Question: I try to make an articles app.

based on angular and ionic but the problem I face is the programming structure for for the serializer nested data.
My backend uses django-rest-framework
*I successfully perform "CRUD" operations with basic data I.e. only with author data or article data *
All I want the best practice of behavior subject for the nested data of authors and articles
Question.) Make an Behaviorsubject for one URLs
Which Uses and returns both
?
Below image shows authors array data of second model as nested
(Thanks in advance)
[1]:
Code of my
'''
extractArticles(data : AuthorsInterface[]){
/*
* Extracting then Returns
* [] of Articles Data
* from Parent Data
*/
let localArray = []
if (data.length > 0){
for( let x in data ){
if ( data[x].articles.length > 0 ){
for( let y in data[x].articles){
localArray.push(data[x].articles[y])
}
}
}
return this.articlesInterface.concat(localArray)
}
'''
}
'''
getParents() {
/*
* Calling REST-API
* Extract Authors & Articles
* from the parent Data
* & cached them
*/
return this.http.get<AuthorsInterface[]>(this.AUTHOR_URL)
.pipe(
map(mapData=>{
**here comes the combined data of articles and authors **
*as shown in image*
this.articlesBehavior.next(
this.extractArticles(mapData)
)
}
)
)
'''
*Right now i just split the data after recieving from backend
(by extracting the article's data from author's dictionary)
and store it separetely
*articlesInterface for holding all the article
I made two BehaviorSubject
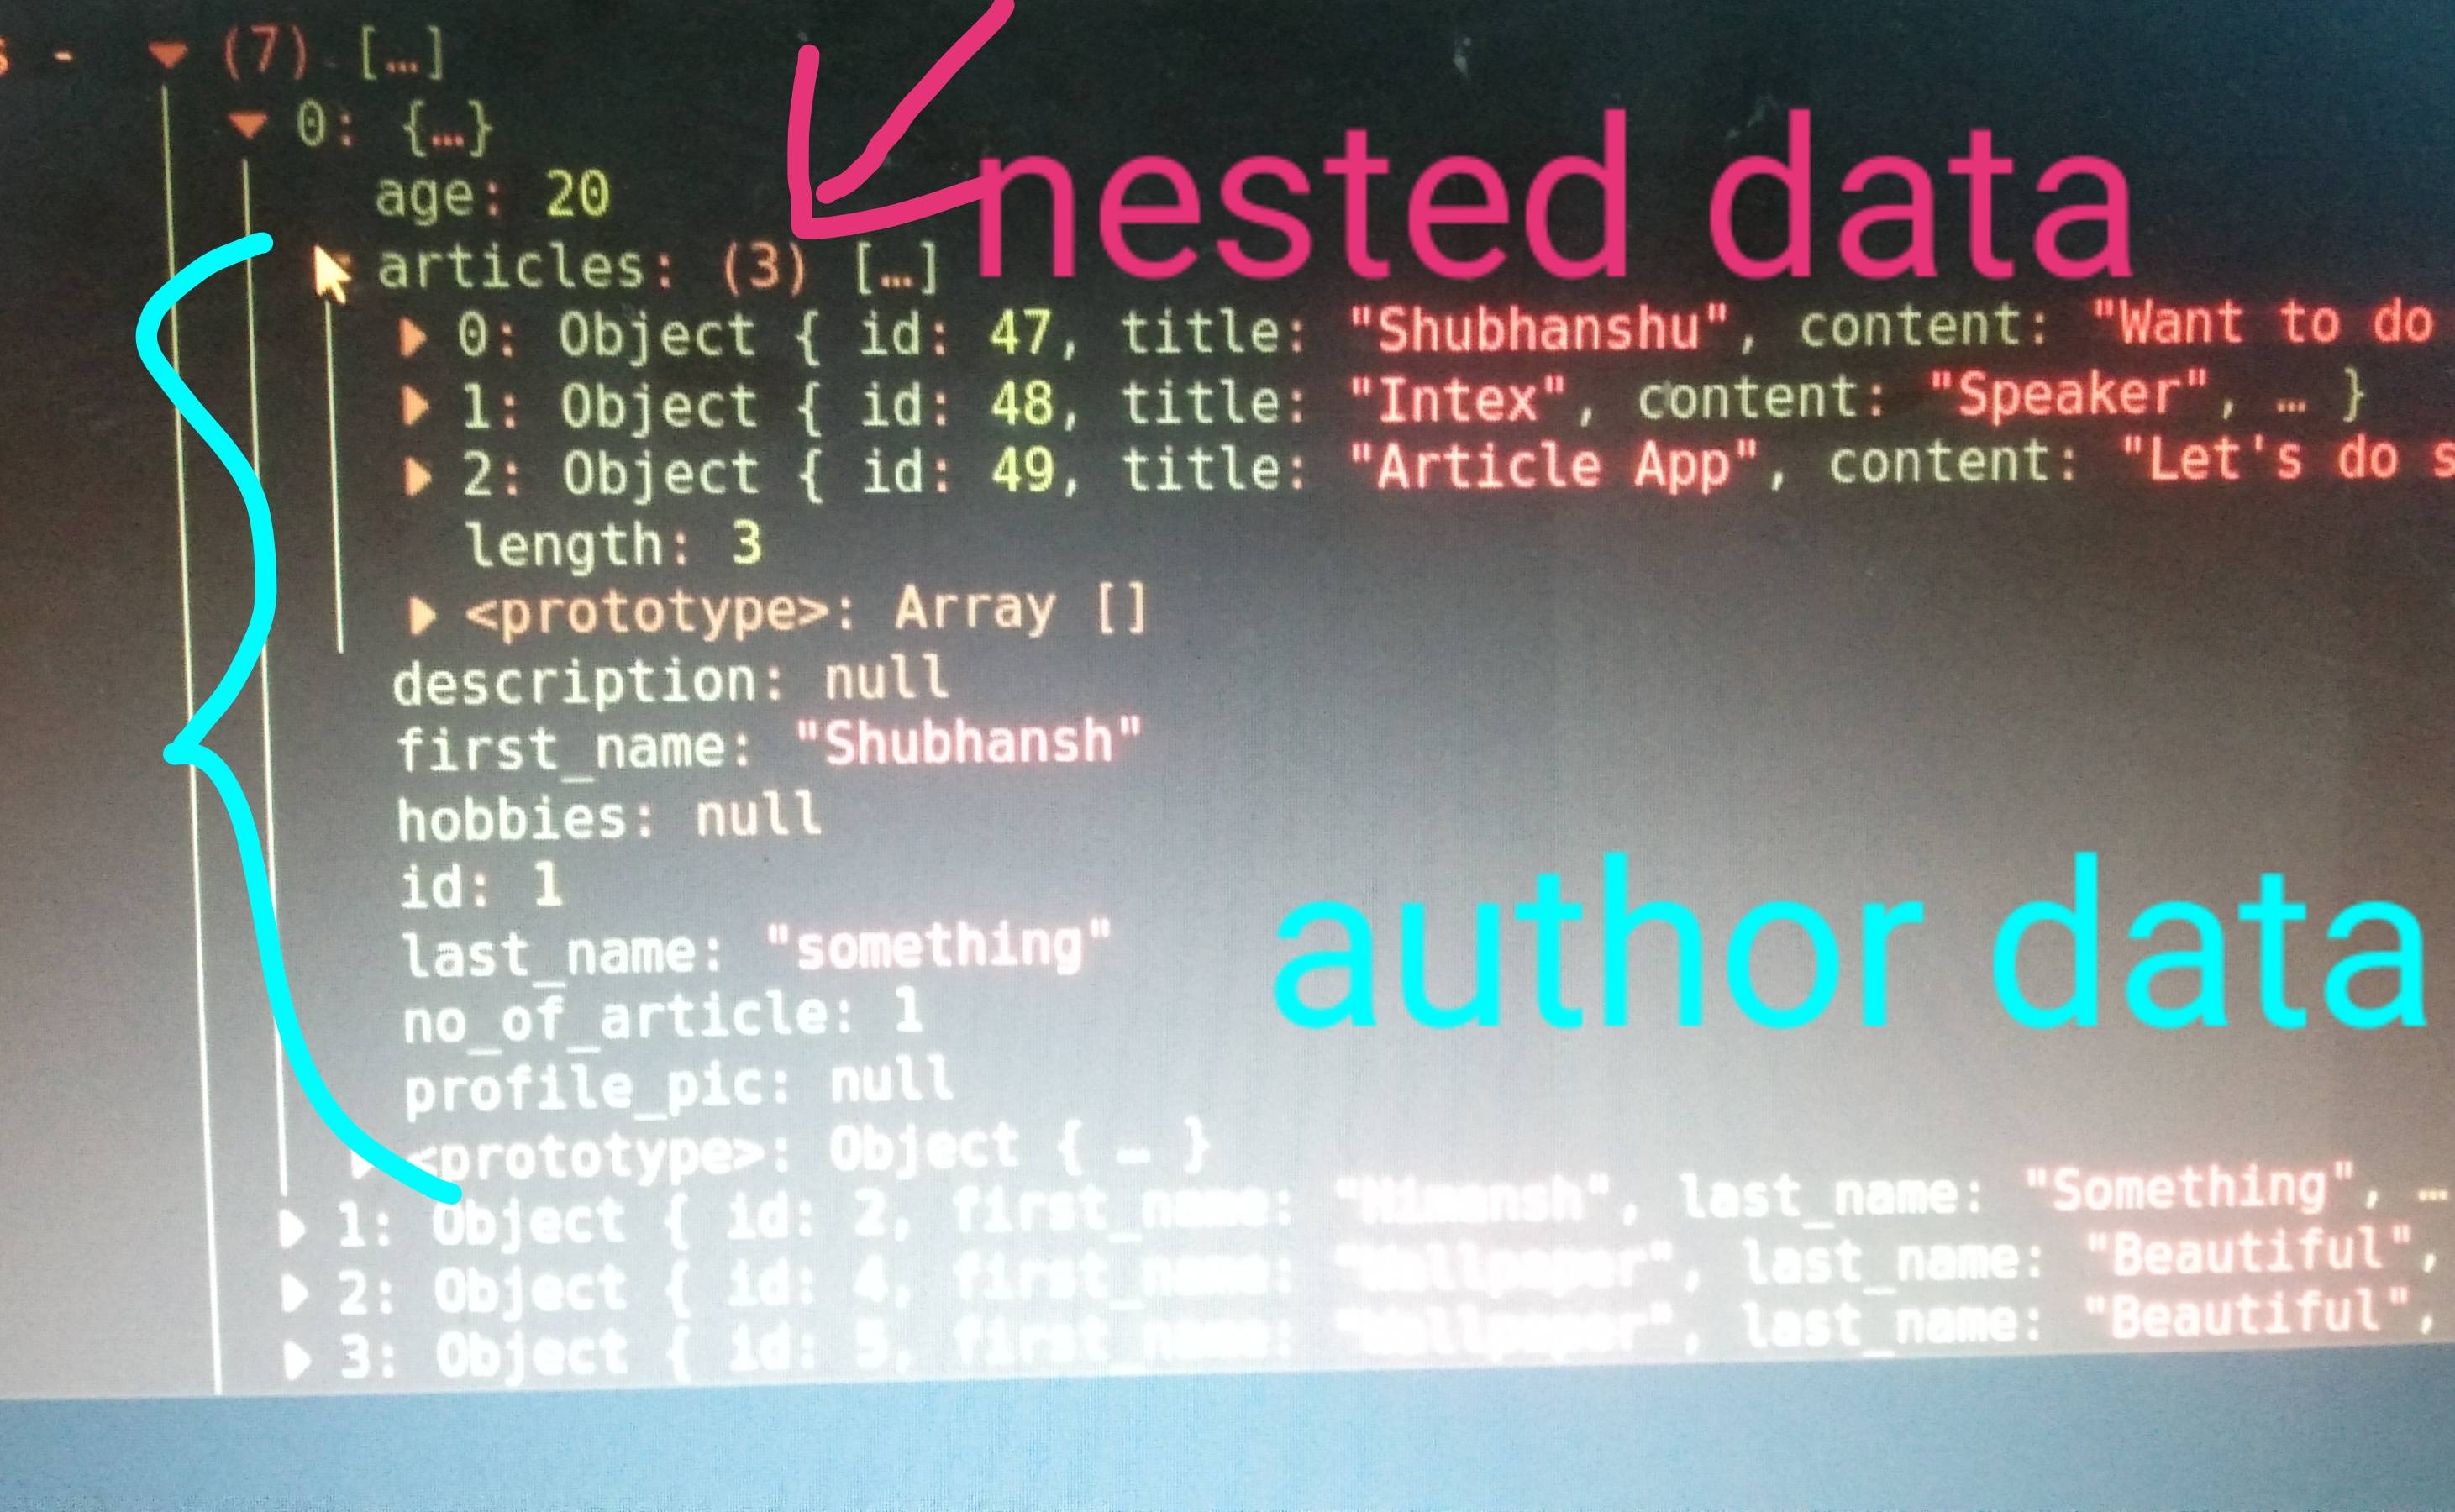
Answer: You should include 'Article' inside the 'Author' model:
'''
export interface Article {
// fields for articles
}
export interface Author {
// fields for autor
articles: Article[]
}
'''
This will ensure that the data you are getting from 'authors' endpoint will match with the 'Author' model and for 'articles' endpoint use 'Article' model.
There is no need to split the data coming from 'authors' endpoint.
If there is a requirement to list all articles irrespective of author, then create a new url which returns all the articles and use 'Article' model for that.